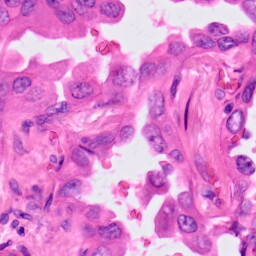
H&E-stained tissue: Lung